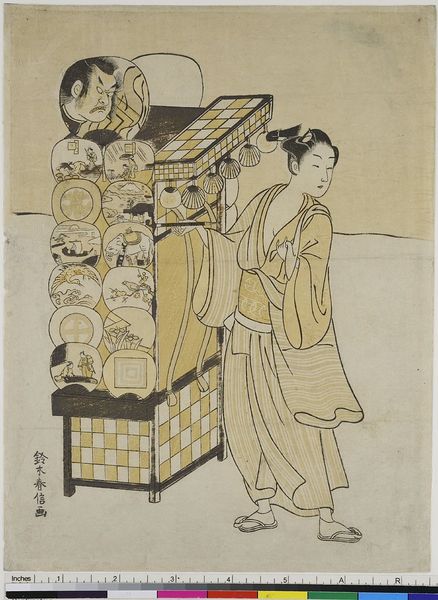
Künstler: Suzuki Harunobu
Standort: Hamburg
Institution: Museum für Kunst und Gewerbe Hamburg
Schlagwörter: holzschnitt, druckgraphik, druckgrafik, zeit, farbholzschnitt, porzellanteller, edo, reproduktionen, chinaporzellan, druckerzeugnisse, straßenhändler, verkäufer, fächer, prägedruck, reliefdruck